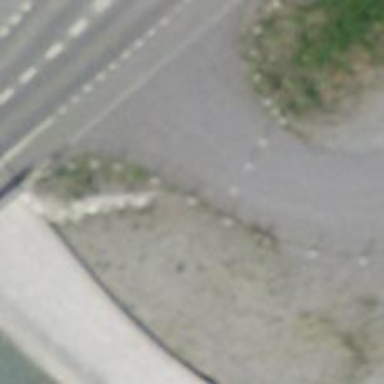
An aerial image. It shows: Bollard.